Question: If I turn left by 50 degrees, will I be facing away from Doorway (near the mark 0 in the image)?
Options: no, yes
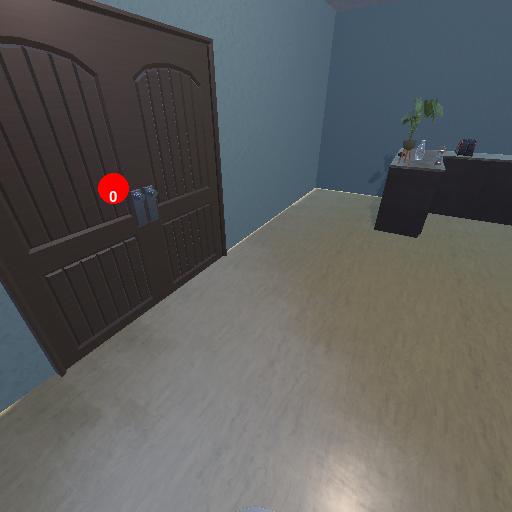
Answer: no